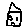
Label: house